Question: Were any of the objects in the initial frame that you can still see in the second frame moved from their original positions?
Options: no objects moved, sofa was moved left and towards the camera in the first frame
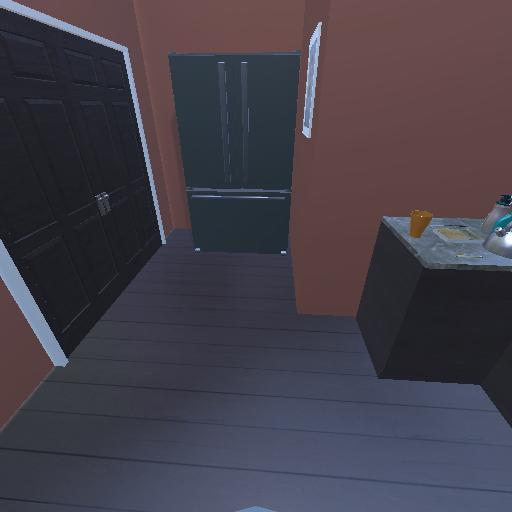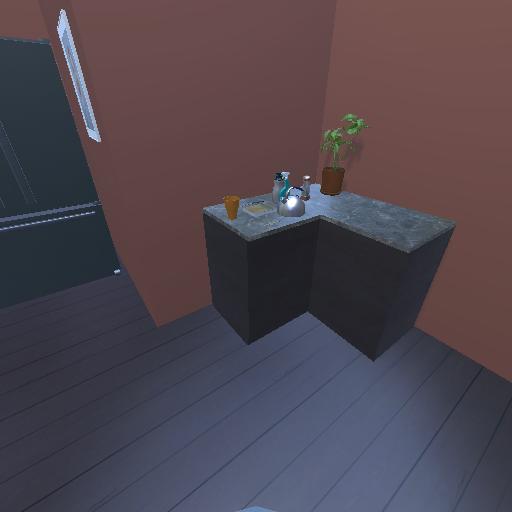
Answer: no objects moved